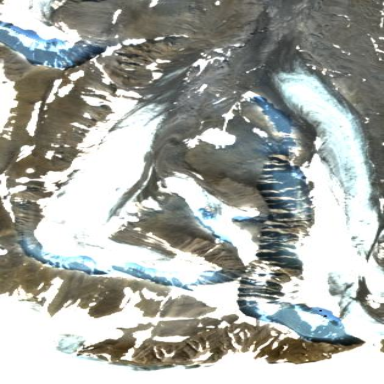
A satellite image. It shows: Glacier situated in valley.